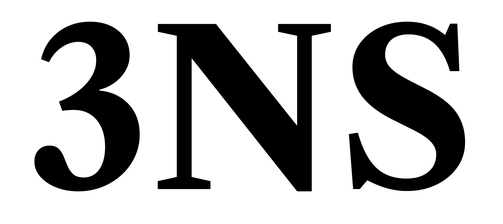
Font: LibreCaslonText_Bold